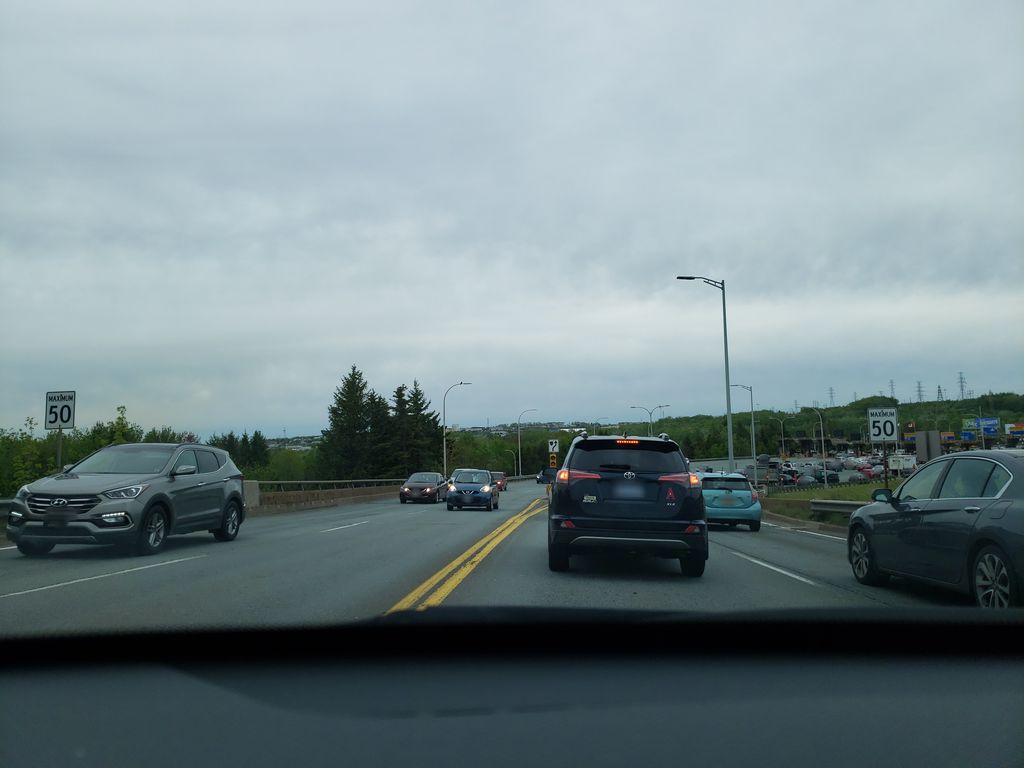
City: halifax